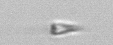
Label: Calciopappus